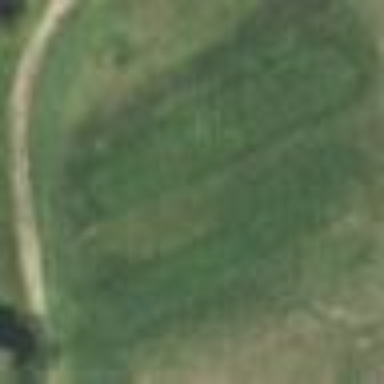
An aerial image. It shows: Area covered with grass.